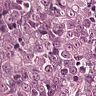
Metastatic tissue present: yes